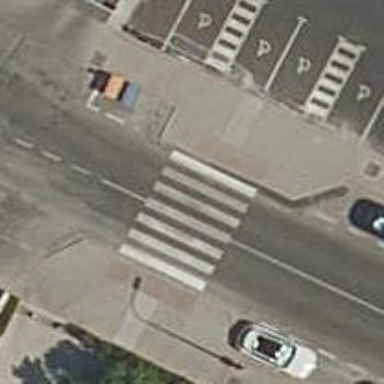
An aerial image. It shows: Uncontrolled crossing on the road.